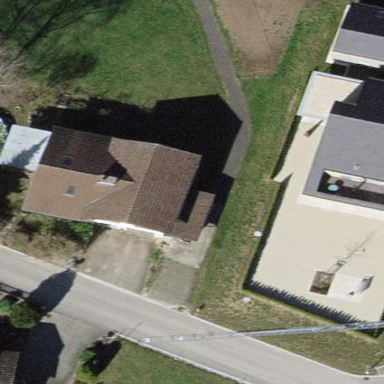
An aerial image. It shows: Detached building with gabled roof.